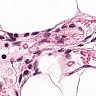
Metastatic tissue present: no